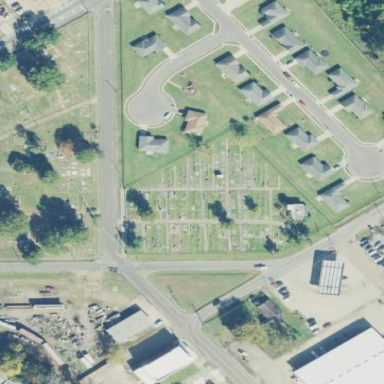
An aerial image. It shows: Cemetery.